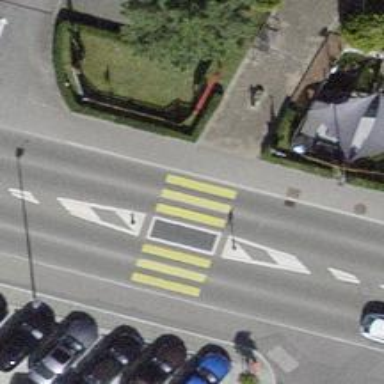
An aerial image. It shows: Zebra crossing on footway.